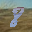
Label: 8